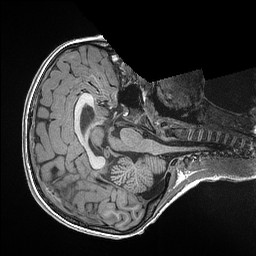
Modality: T1w
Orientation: axial
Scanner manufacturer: siemens
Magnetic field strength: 3 T
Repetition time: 2.3 s
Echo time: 0.00298 s